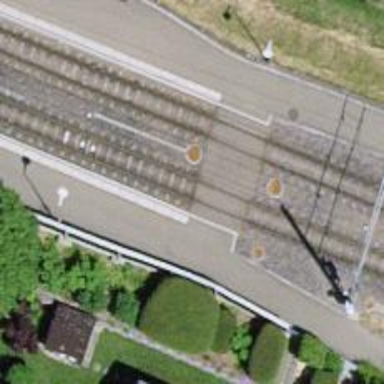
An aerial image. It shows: Railway crossing.